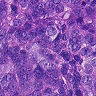
Metastatic tissue present: yes